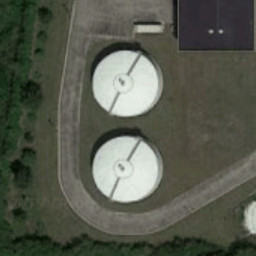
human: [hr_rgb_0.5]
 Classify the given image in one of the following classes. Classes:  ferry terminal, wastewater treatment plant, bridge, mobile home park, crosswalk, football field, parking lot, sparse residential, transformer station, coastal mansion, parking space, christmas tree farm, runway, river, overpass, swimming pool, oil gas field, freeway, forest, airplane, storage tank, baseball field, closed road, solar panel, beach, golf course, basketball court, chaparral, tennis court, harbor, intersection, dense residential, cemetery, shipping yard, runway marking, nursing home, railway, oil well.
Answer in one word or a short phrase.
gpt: storage tank